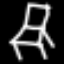
Label: chair